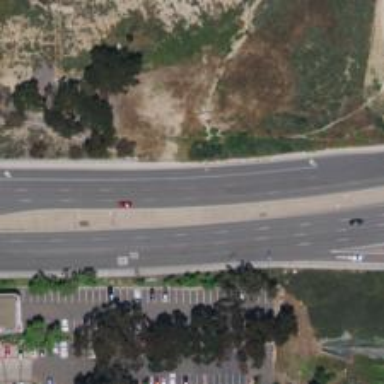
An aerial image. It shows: Primary highway with separate asphalt sidewalks.